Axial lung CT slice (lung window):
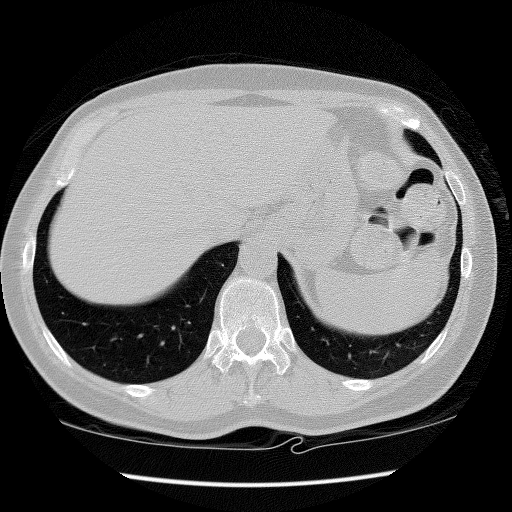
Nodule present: no